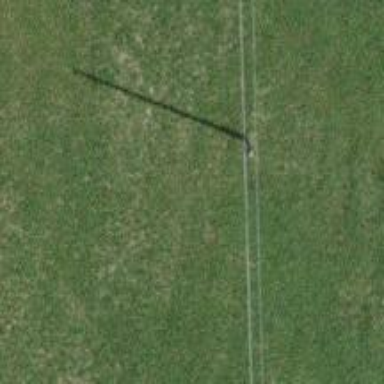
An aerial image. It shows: Minor power line.